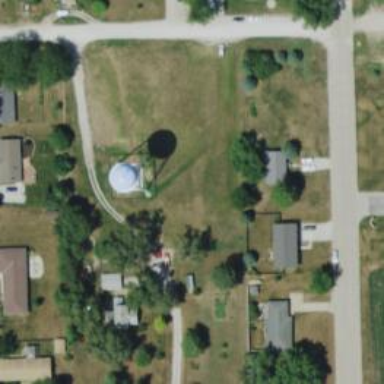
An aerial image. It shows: Water tower that is man-made.